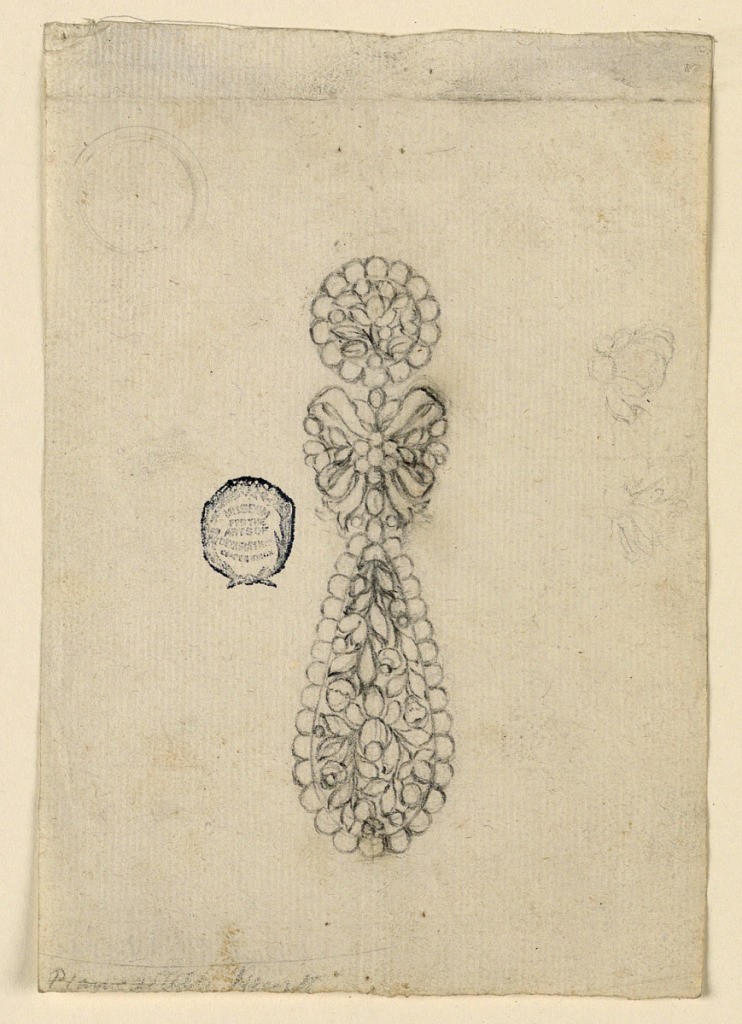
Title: Design for an Earring
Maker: Giovanni Sebastiano Meyandi, Italian, active 1762 - 1794
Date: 1790–1800
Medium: Crayon on paper
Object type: Drawing
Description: Above, a disk; below, a drop. Both with frames of radially disposed leaves, and inside with floral stems. Connected by one striped knot, with a central blossom and floral stems. At right, some skethcing strokes.